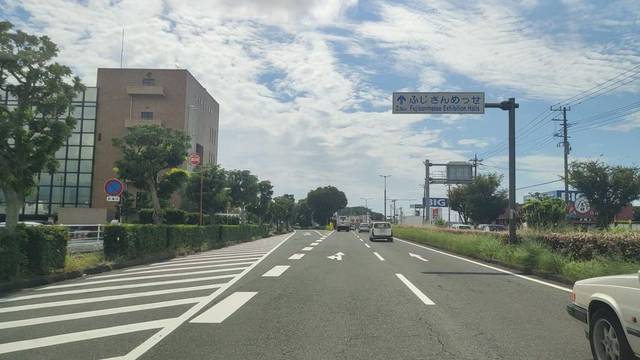
Region: Japan
Coordinates: 35.166, 138.67